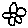
Label: flower